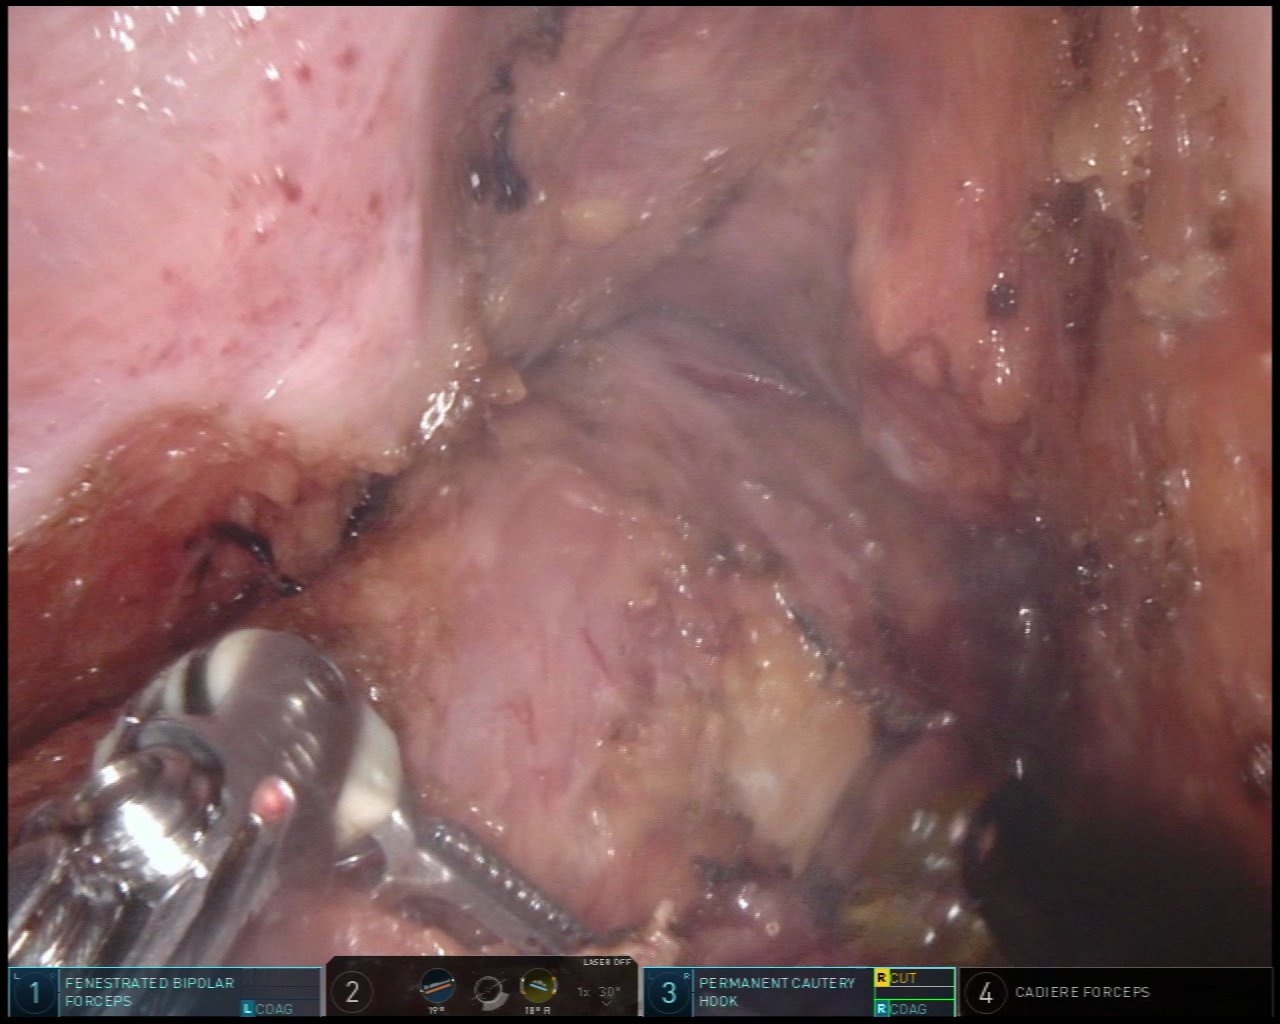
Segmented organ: vesicular_glands
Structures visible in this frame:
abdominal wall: no
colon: no
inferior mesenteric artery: no
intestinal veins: no
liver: no
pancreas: no
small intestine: no
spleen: no
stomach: no
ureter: no
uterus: no
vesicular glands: yes